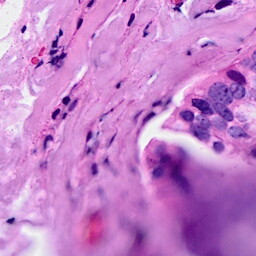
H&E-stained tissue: Breast